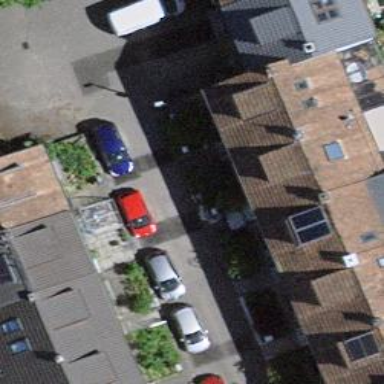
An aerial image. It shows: Terrace building.